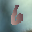
Label: 6